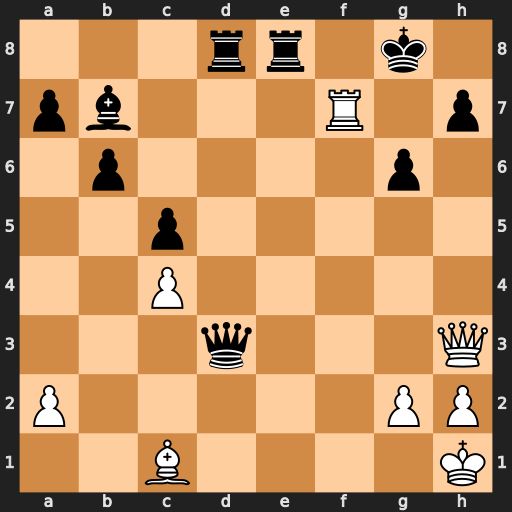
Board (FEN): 3rr1k1/pb3R1p/1p4p1/2p5/2P5/3q3Q/P5PP/2B4K
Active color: w
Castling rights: -
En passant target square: -
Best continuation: Qxh7#